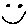
Label: smiley face